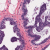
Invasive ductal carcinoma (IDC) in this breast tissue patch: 0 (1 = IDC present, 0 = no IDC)